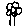
Label: flower